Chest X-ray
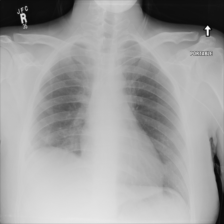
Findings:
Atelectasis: negative
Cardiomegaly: negative
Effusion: negative
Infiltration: negative
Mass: negative
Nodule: negative
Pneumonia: negative
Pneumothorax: negative
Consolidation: negative
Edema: negative
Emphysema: negative
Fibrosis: negative
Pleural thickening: negative
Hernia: negative